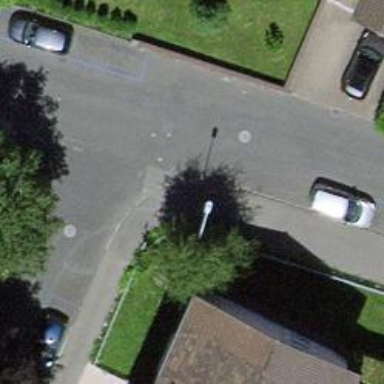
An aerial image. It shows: Kerb barrier.